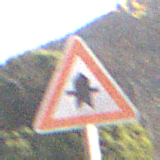
Verkehrszeichen: Vorfahrt
Umgebung: Outdoor, Nature
Tageszeit: SunriseSunset
Wetter: Clear
Licht: Natural
Jahreszeit: NotSpecified
Kontrast: HighContrast